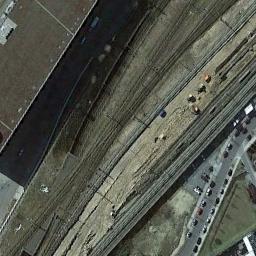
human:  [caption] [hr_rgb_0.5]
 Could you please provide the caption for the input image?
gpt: There is a row of blue buildings on one side of the railway .

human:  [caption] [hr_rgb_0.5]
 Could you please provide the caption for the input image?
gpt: These staggered railways are between a parking lot and a brown building .

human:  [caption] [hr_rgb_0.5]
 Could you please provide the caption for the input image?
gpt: The railway is on the bare land .

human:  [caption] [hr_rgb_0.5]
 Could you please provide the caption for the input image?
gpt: Several buildings of different shapes are beside the railway .

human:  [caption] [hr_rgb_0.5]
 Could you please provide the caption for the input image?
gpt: There are many cars and a brown building beside the railway .